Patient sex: F
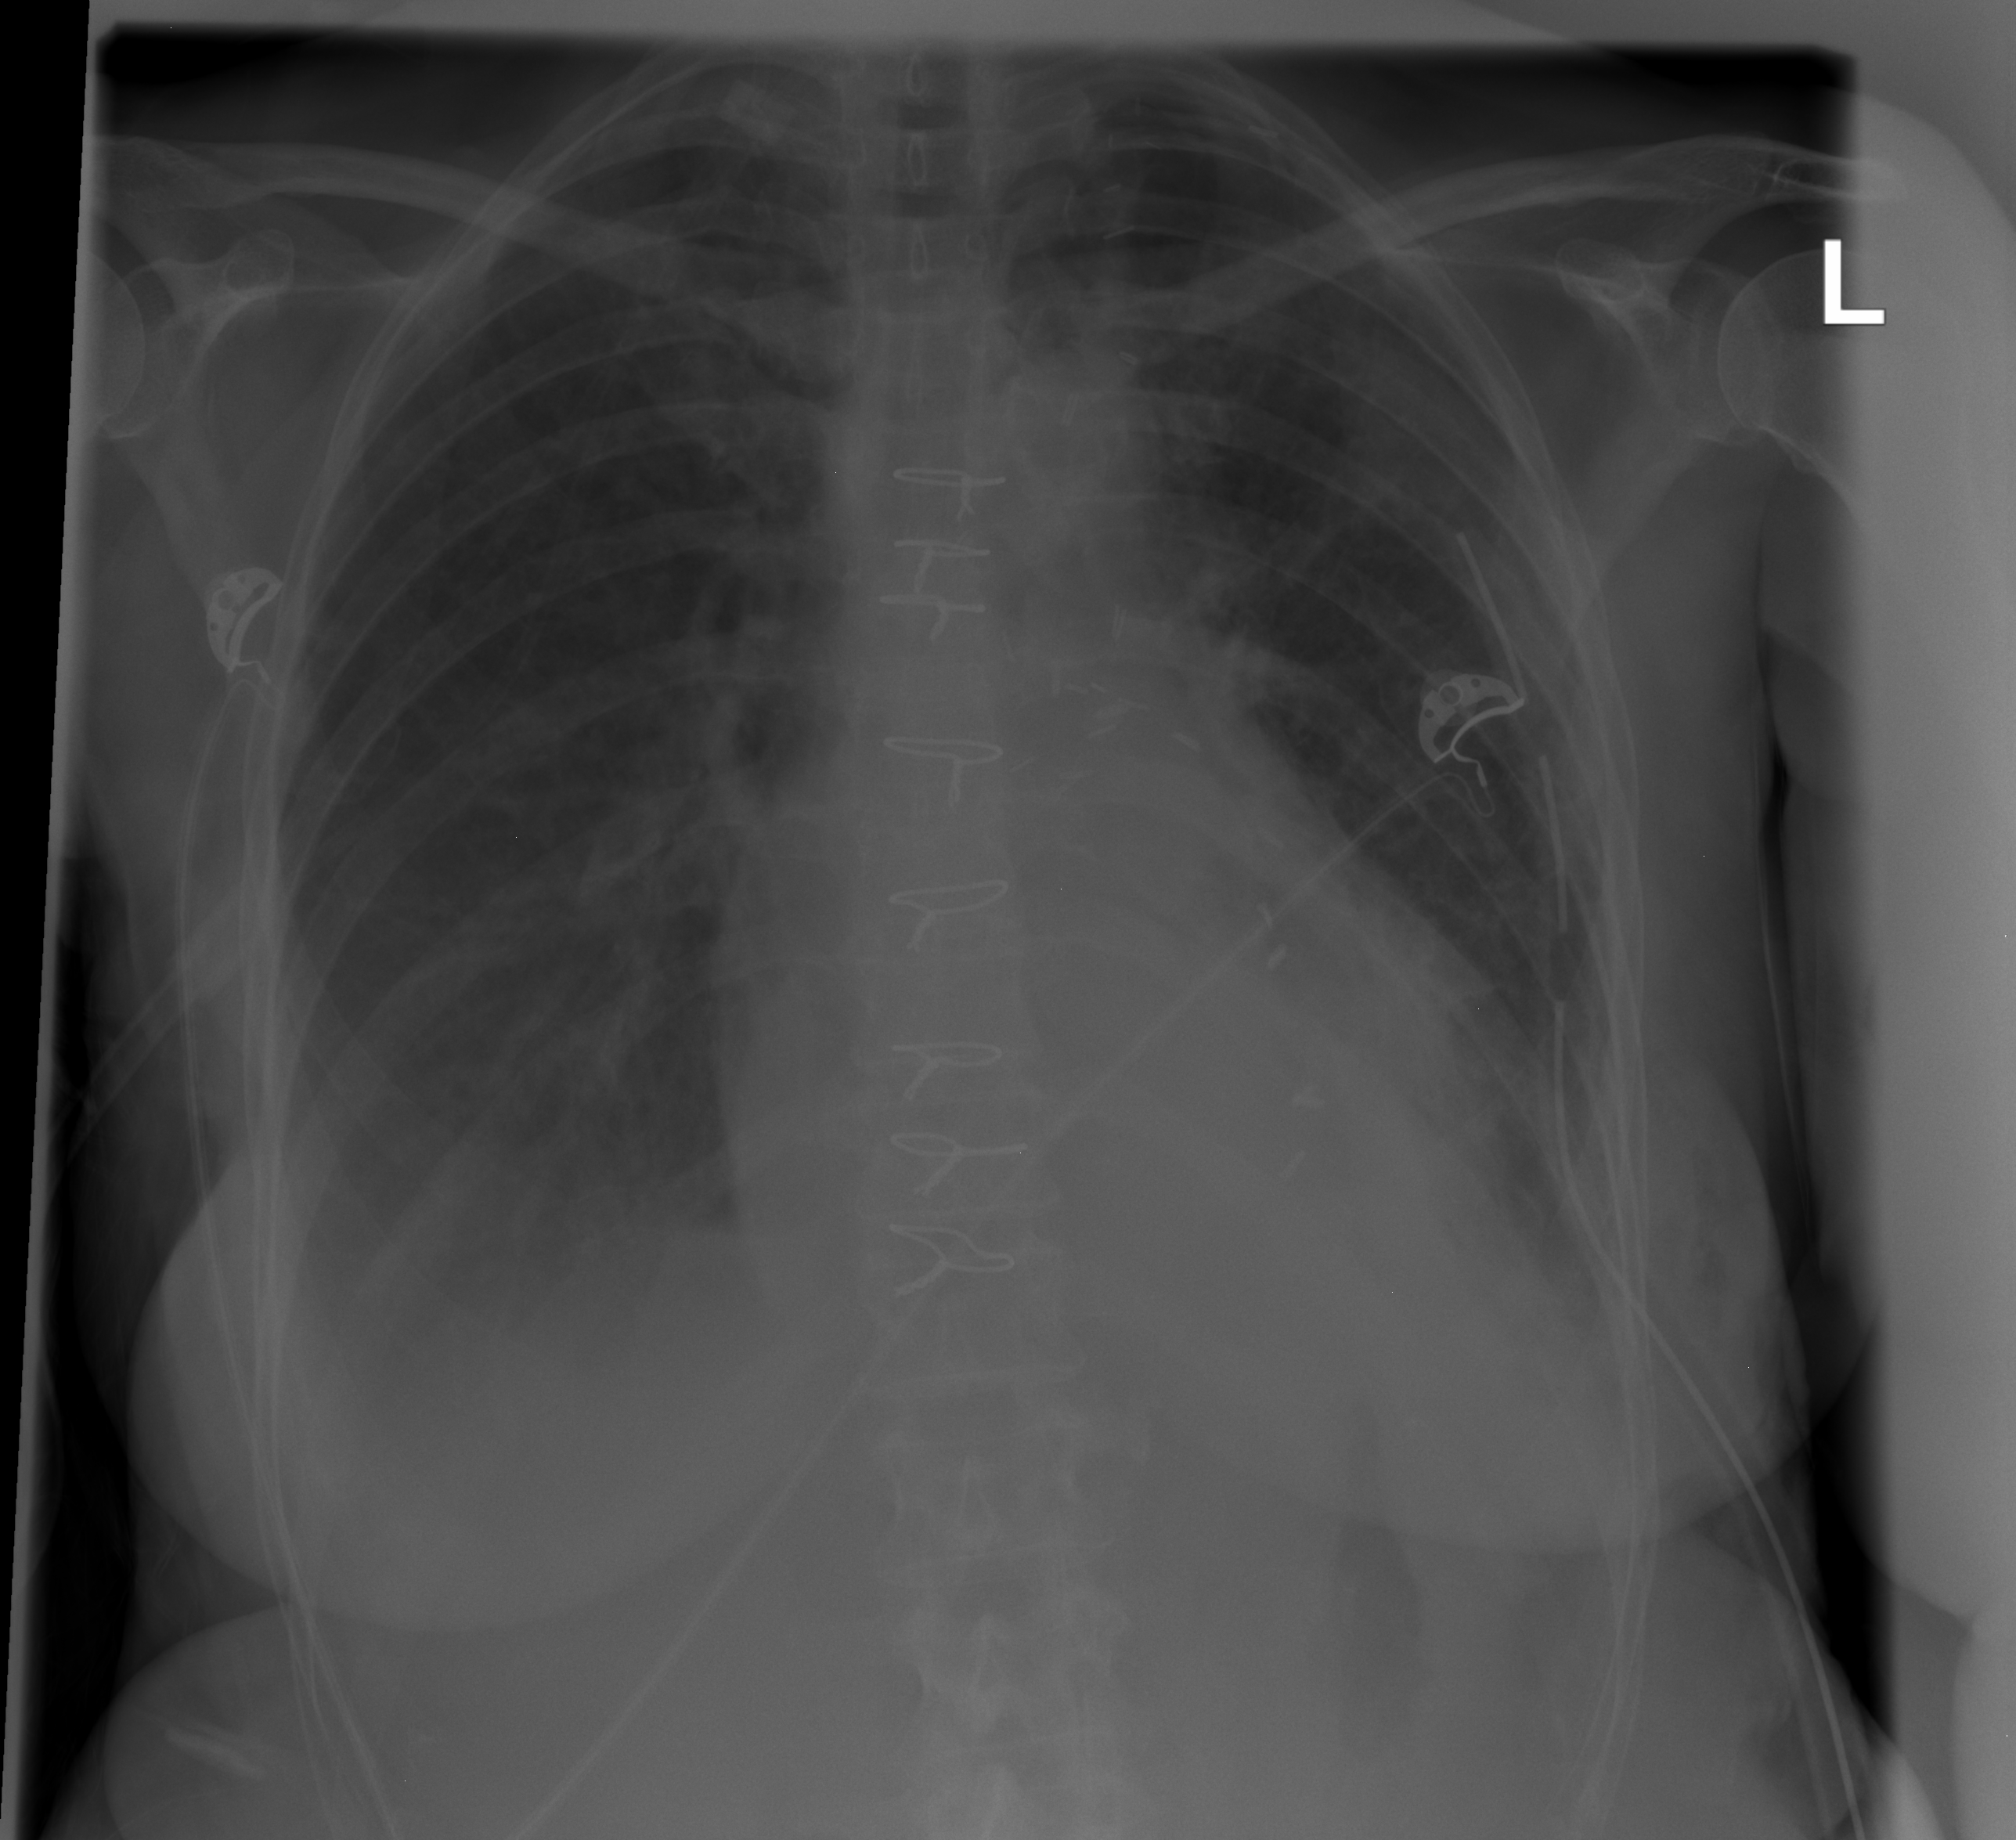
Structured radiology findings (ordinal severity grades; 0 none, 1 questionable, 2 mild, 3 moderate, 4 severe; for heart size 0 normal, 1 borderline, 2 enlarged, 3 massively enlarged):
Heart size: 2
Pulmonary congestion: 0
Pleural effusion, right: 2
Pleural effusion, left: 2
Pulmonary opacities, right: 0
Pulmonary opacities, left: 0
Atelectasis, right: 0
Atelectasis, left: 0